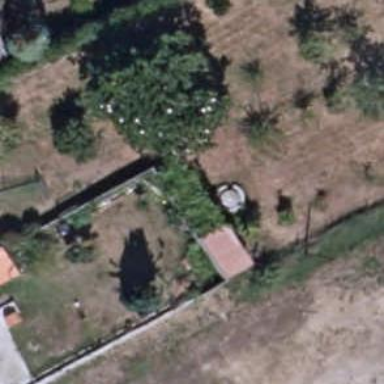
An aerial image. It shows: Shed.